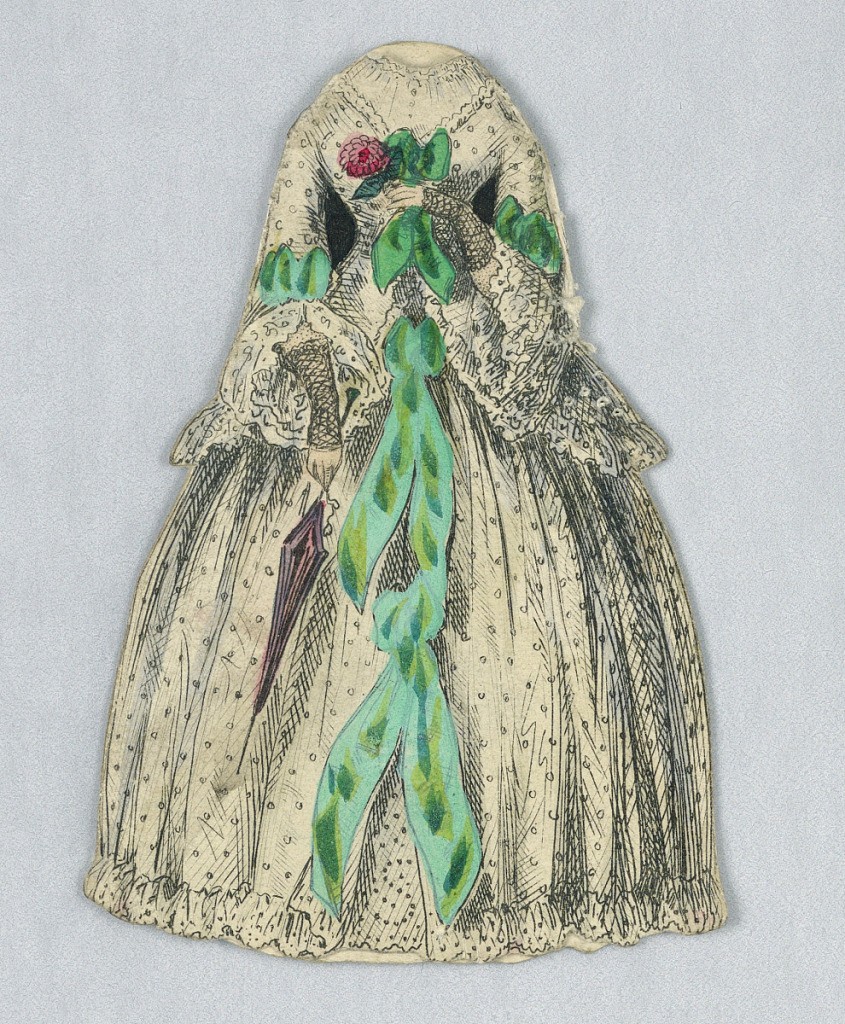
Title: Paper Doll Costume with Dotted Pattern and Emerald Green Bows
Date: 1876–80
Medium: Lithograph, brush and watercolors on cream heavy wove paper
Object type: Print
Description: This cream-colored dress has a dotted pattern with emerald green bow accents.  The paper doll holds a parasol in her right hand. Both the back and front of this dress are depicted.